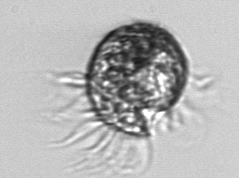
Label: Strombidium_morphotype1